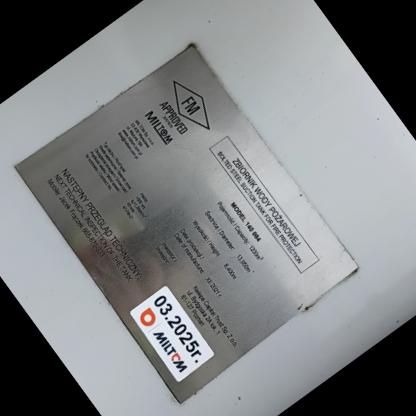
Klasa: tabliczka-znamionowa